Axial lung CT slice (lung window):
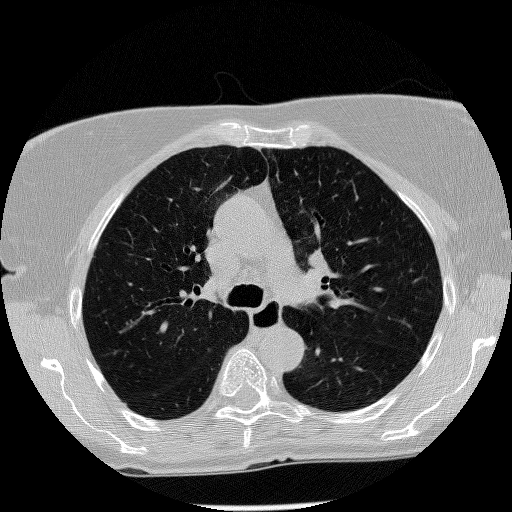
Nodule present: no